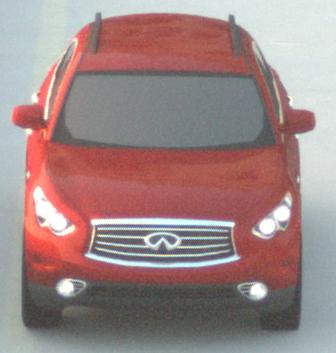
Make: Infiniti
Model: FX 37
Detailed model: FX (S51)
Model produced from: 2012/07
Model produced until: 2013/10
Doors: 5
Color: red
Road condition: dry road
Daytime: sunrise or sunset
Contrast: medium contrast